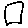
Label: square